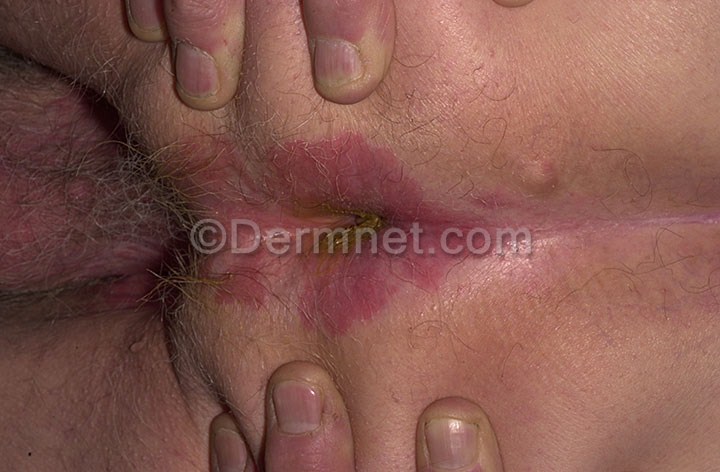
Disease: Psoriasis pictures Lichen Planus and related diseases